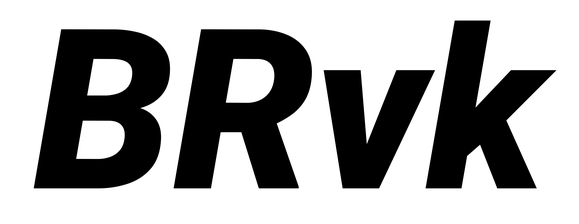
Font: Roboto-Italic_Black_Italic